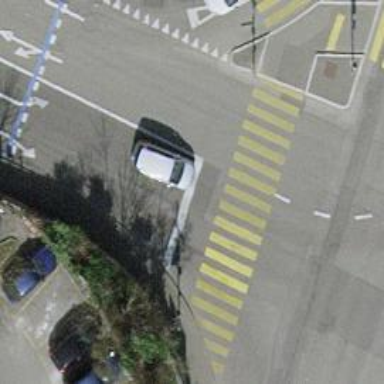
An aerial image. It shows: Road crossing with traffic signals.